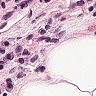
Metastatic tissue present: no